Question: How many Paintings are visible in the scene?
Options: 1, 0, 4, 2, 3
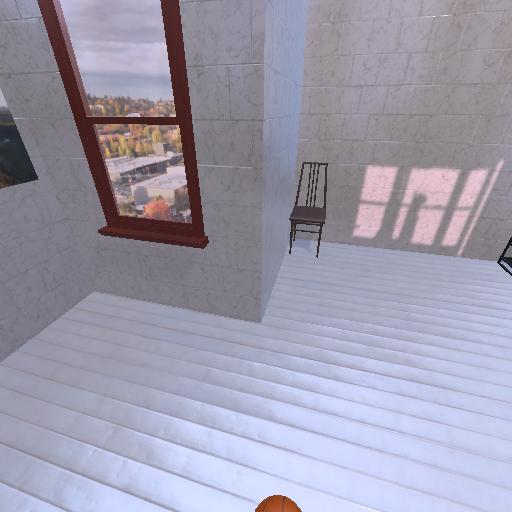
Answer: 1